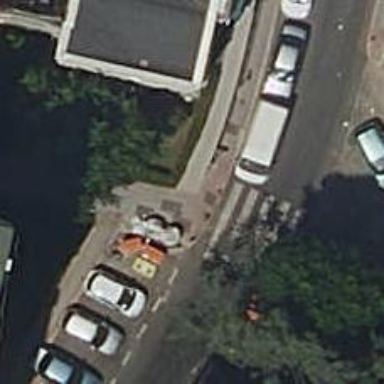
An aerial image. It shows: Pedestrian road.